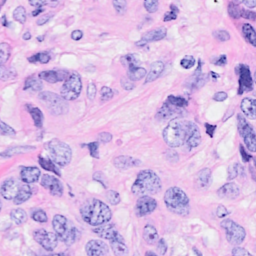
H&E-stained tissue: Breast